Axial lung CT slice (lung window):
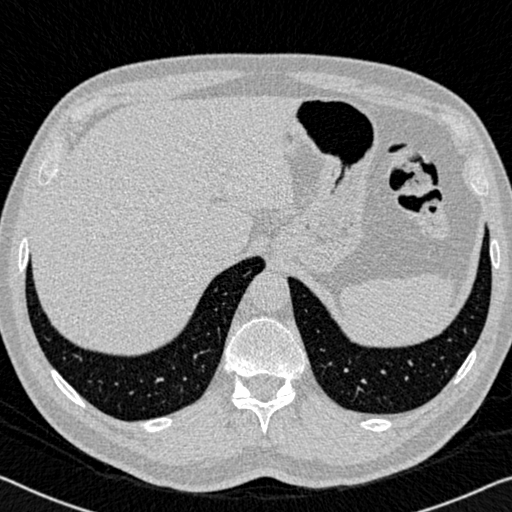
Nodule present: no